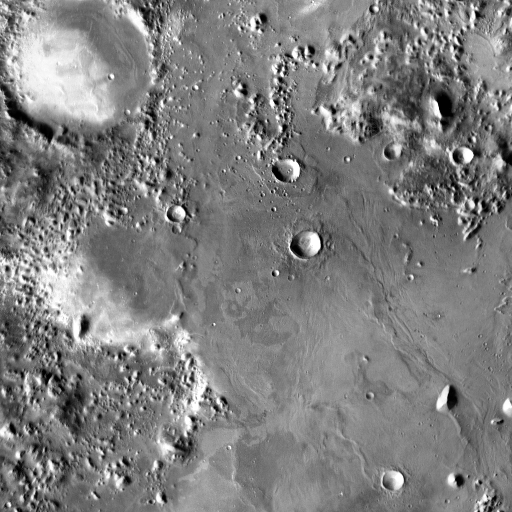
Crater classes present: Background, Other, Layered, Buried